Field crop: tomato
Growth stage: 1
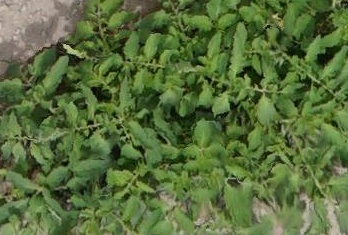
Species: tomato